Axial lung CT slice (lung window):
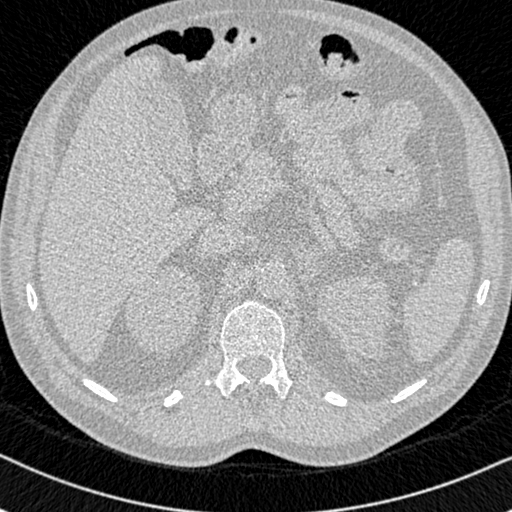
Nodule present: no